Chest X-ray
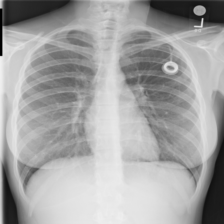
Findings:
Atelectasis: negative
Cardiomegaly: negative
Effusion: negative
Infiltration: negative
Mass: negative
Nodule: negative
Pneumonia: negative
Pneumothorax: negative
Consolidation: negative
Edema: negative
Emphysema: negative
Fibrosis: negative
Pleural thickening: negative
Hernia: negative